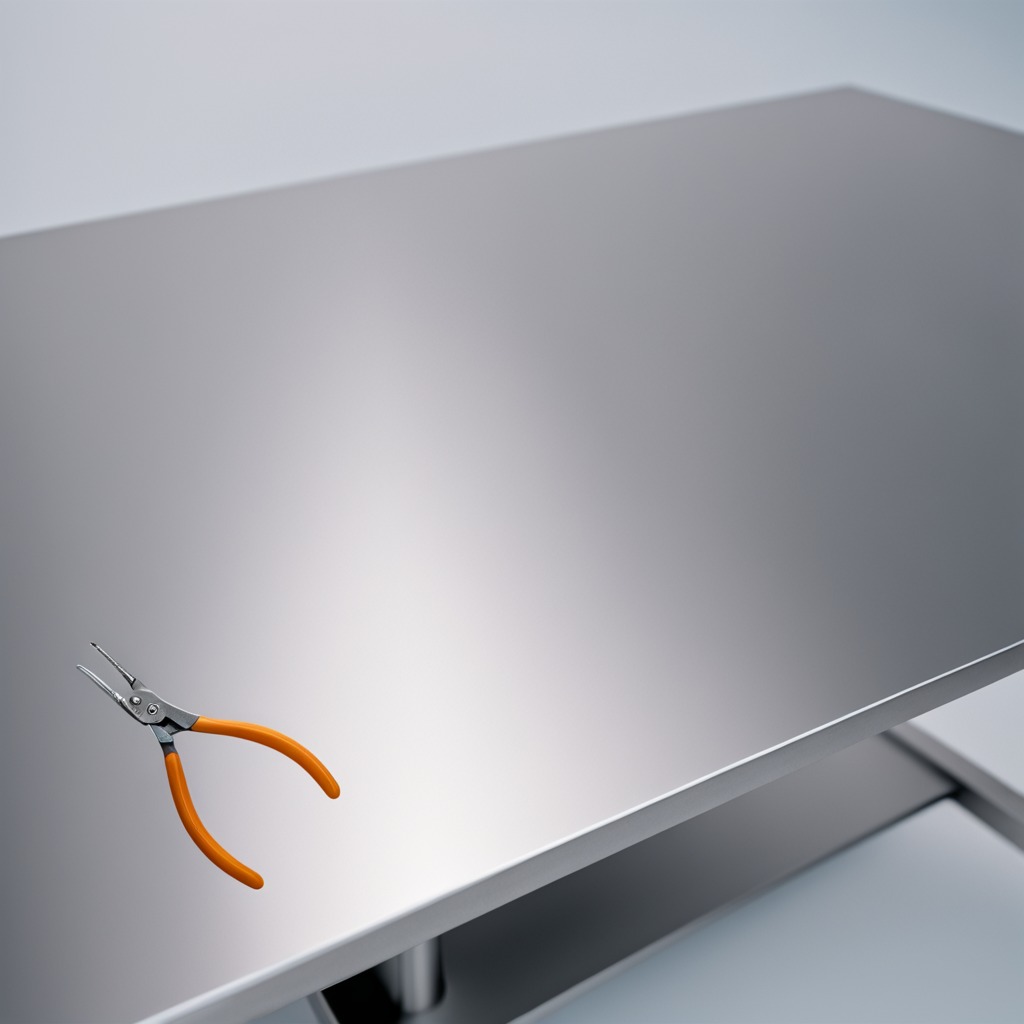
A plier lies on a stainless steel table in a high-end prototyping lab.